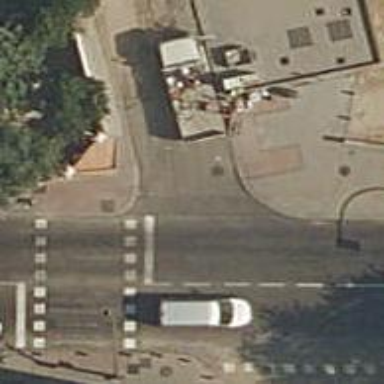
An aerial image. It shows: Bollard barrier.